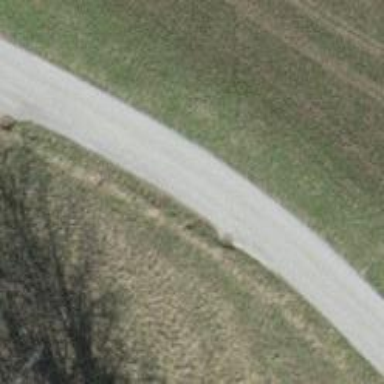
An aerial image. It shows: Agricultural service road with asphalt surface of grade 1 tracktype.